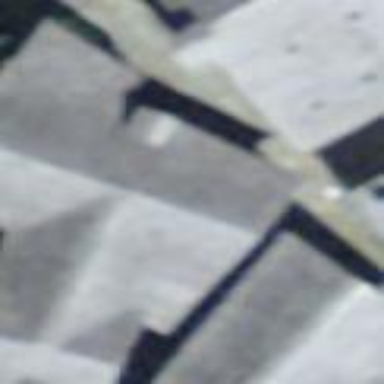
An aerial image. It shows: Building with gabled roof that is colored grey.